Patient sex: M
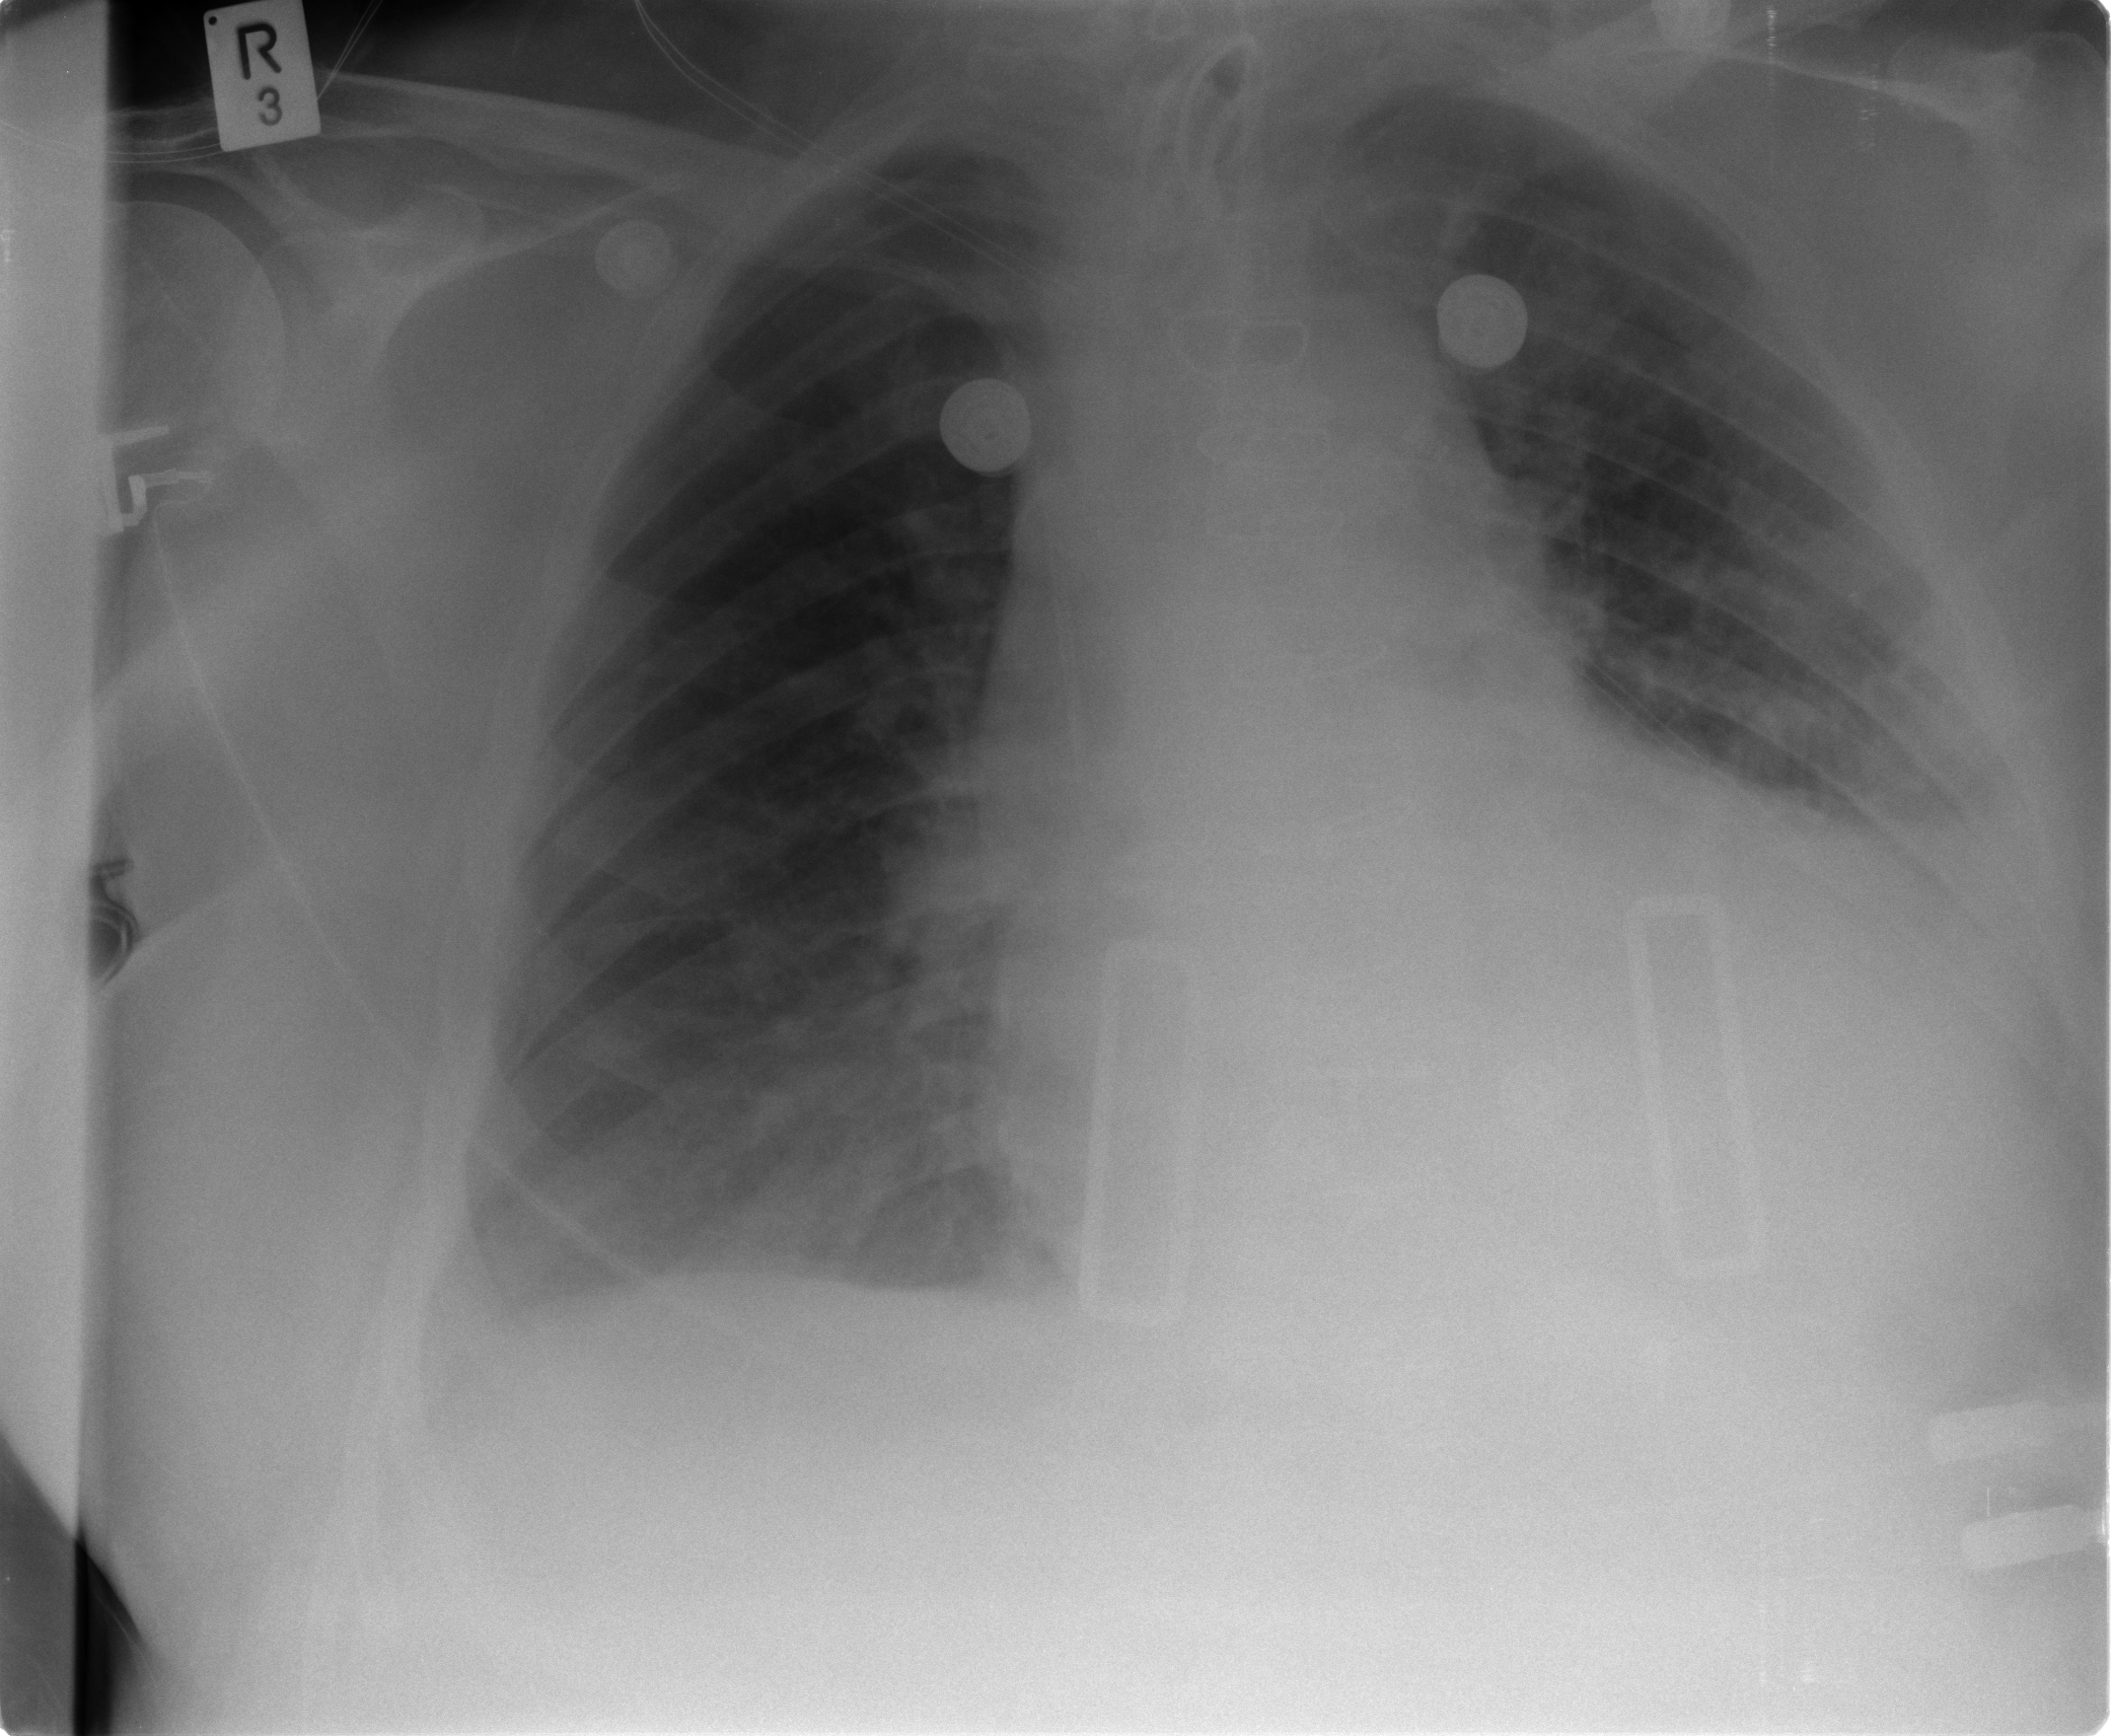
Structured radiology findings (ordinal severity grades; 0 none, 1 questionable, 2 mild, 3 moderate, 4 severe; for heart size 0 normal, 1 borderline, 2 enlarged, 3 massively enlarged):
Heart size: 2
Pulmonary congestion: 2
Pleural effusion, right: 2
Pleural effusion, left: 3
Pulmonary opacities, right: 0
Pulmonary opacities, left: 1
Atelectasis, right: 1
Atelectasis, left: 2